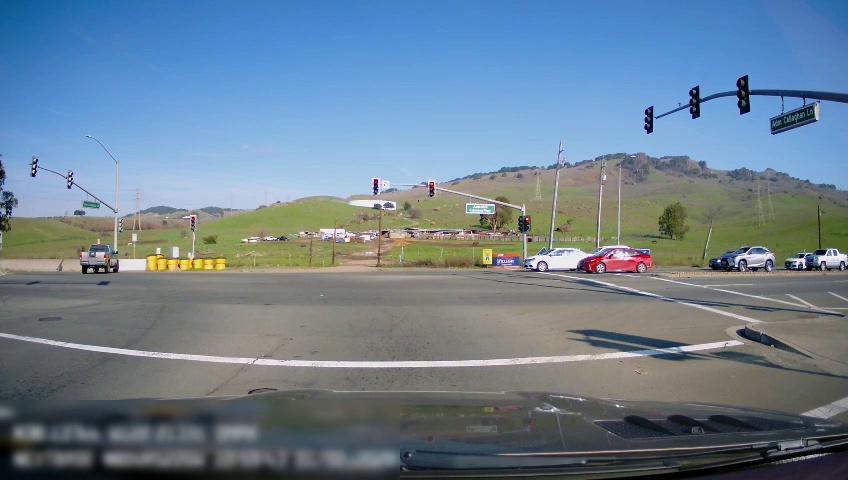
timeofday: Day
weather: Sunny
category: Drivable Space
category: Vehicles | SUV
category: Vehicles | Car
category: Vehicles | SUV
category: Vehicles | Car
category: Vehicles | Car
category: Vehicles | Car
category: Vehicles | Truck
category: Vehicles | Truck
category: Lanes | Opposite Lane
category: Traffic | Lights
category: Traffic | Lights
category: Traffic | Lights
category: Traffic | Lights
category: Traffic | Lights
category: Traffic | Lights
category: Traffic | Lights
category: Traffic | Signs
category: Traffic | Lights
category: Traffic | Lights
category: Traffic | Signs
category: Traffic | Lights
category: Traffic | Lights
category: Traffic | Signs